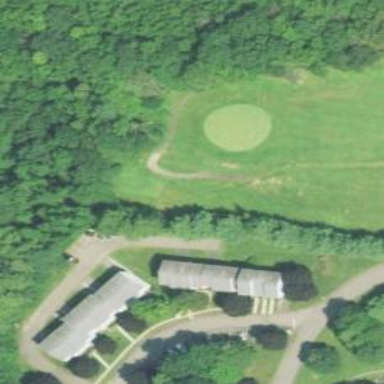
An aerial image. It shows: View of golf hole.